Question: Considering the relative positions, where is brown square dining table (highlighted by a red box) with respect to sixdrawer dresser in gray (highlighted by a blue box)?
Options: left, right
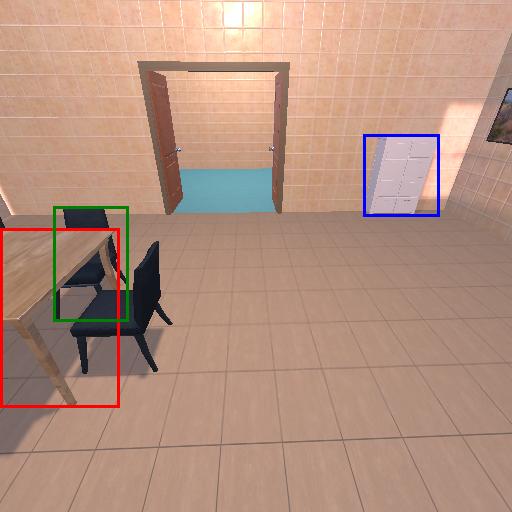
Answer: left